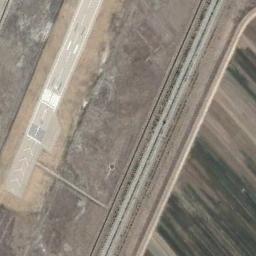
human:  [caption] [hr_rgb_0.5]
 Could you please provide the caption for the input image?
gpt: The runway is on the bare land next to the farmland .

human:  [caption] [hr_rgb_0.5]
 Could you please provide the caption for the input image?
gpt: Next to the runway is a mix of brown and green farmland  There are white short and thick signs on the runway .

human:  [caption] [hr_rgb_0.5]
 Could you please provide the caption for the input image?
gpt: The runway with a threshold marking is next to the farmland .

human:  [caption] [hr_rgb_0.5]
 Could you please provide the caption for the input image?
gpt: The runway is surrounded by open space .

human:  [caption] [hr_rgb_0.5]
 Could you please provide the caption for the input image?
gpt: There are some farmlands beside the runway .